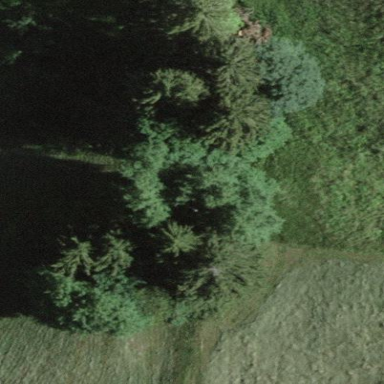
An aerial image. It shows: Forest area.